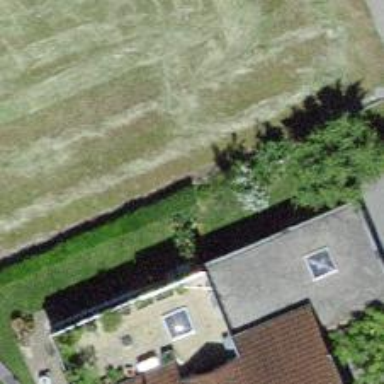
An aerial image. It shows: Hedge acting as barrier.